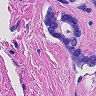
Metastatic tissue present: yes